Field crop: maize
Growth stage: 2
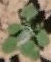
Species: chenopodium